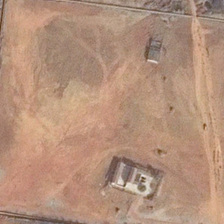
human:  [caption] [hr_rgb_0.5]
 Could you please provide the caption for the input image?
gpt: two small buildings are in a piece of khaki bareland .

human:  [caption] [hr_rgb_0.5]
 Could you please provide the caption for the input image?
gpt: two small buildings are in a piece of khaki bareland .

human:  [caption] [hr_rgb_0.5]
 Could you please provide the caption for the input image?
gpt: a lot of broken stone and waste are in the bareland .

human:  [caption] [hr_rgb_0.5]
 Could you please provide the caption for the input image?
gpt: the bareland is on the side of the land .

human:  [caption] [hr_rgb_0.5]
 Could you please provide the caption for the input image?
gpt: a lot of broken stone and waste are in the bareland .